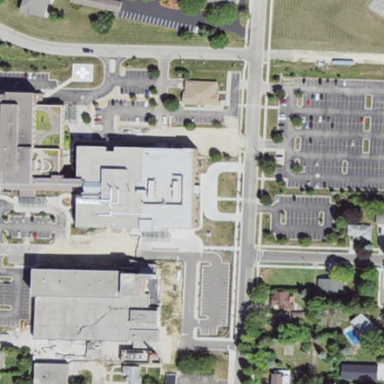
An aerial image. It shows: Hospital providing healthcare services.